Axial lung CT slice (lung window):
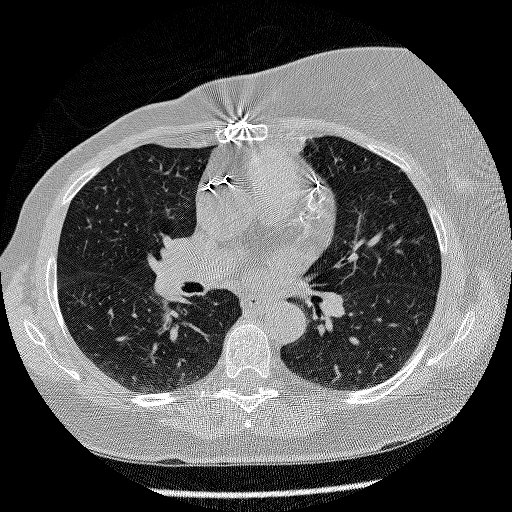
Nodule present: no